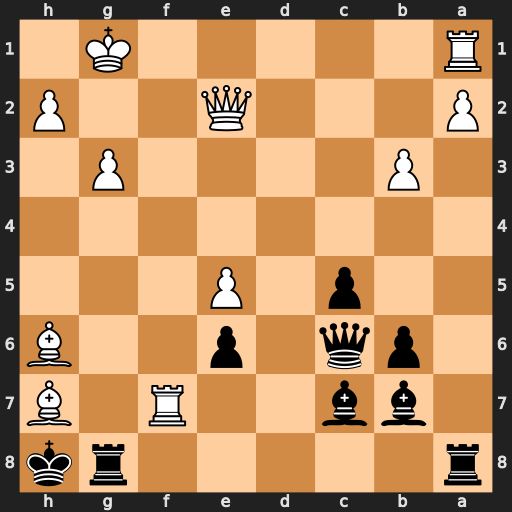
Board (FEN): r5rk/1bb2R1B/1pq1p2B/2p1P3/8/1P4P1/P3Q2P/R5K1
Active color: b
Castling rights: -
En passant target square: -
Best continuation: Qh1+ Kf2 Qxh2+